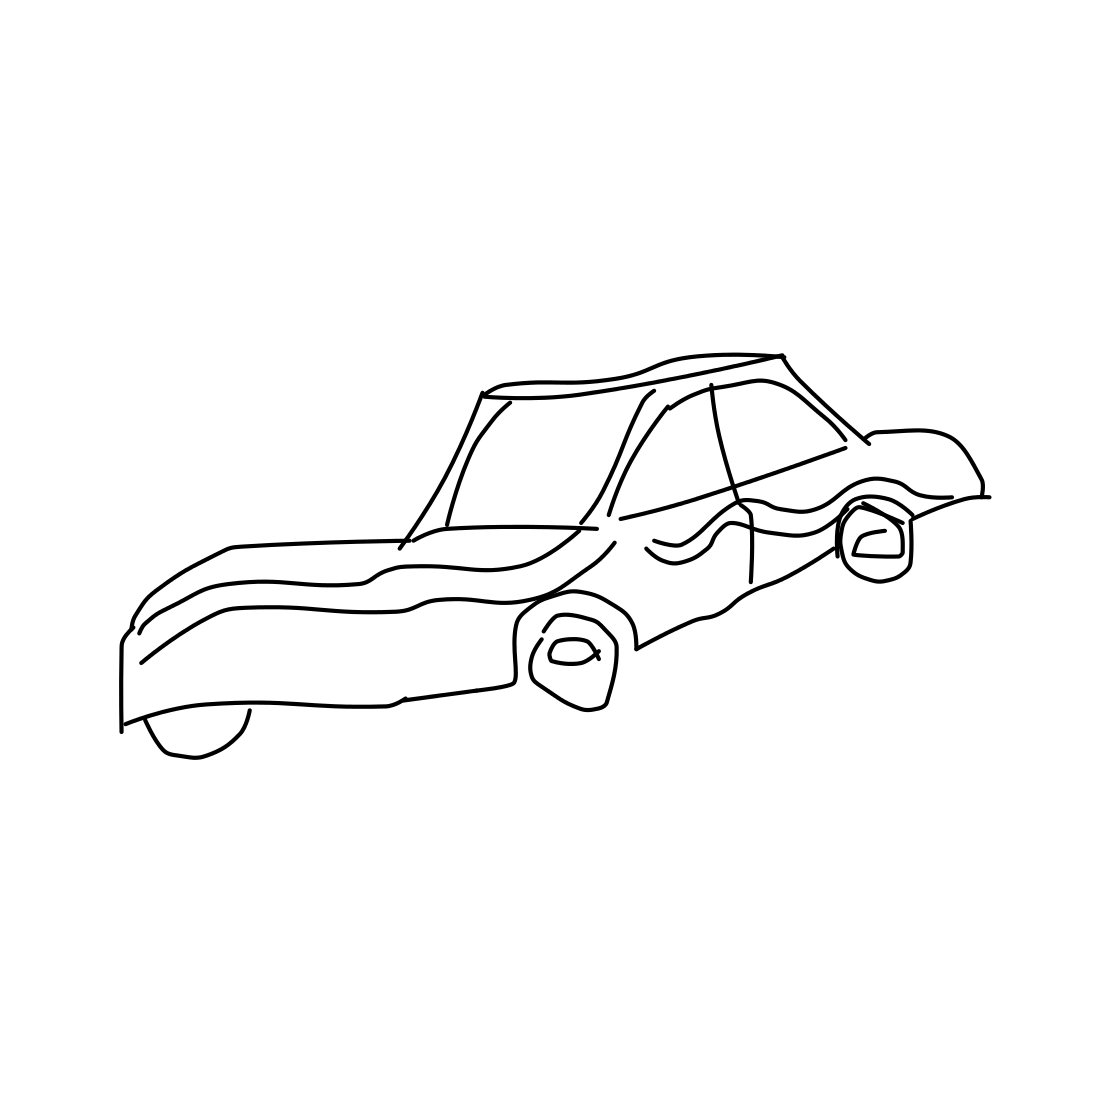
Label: race car